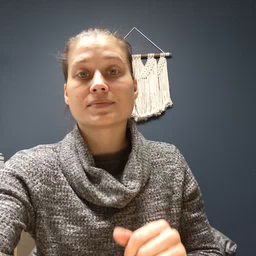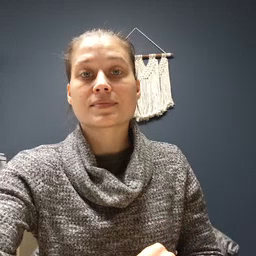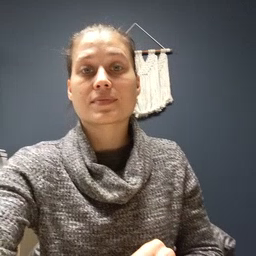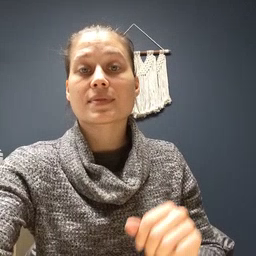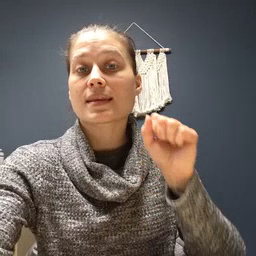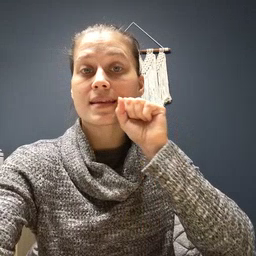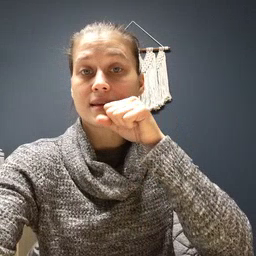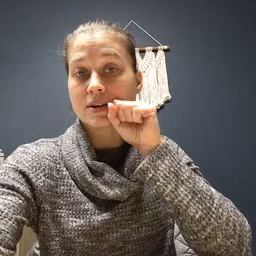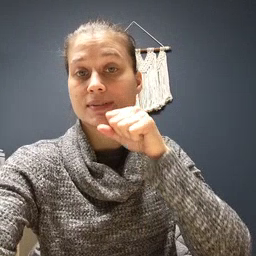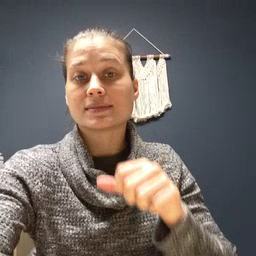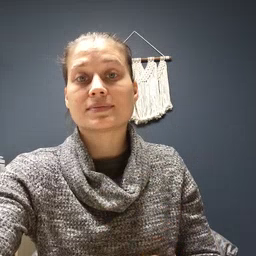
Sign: carrot